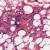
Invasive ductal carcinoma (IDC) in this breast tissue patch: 1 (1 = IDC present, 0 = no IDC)